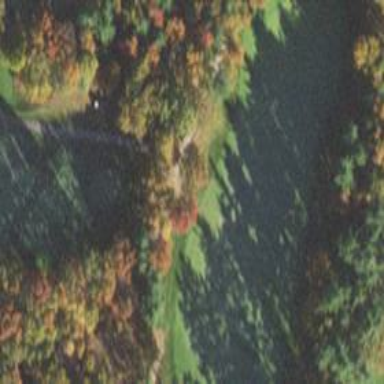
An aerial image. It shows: Path designed for golf carts.